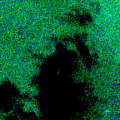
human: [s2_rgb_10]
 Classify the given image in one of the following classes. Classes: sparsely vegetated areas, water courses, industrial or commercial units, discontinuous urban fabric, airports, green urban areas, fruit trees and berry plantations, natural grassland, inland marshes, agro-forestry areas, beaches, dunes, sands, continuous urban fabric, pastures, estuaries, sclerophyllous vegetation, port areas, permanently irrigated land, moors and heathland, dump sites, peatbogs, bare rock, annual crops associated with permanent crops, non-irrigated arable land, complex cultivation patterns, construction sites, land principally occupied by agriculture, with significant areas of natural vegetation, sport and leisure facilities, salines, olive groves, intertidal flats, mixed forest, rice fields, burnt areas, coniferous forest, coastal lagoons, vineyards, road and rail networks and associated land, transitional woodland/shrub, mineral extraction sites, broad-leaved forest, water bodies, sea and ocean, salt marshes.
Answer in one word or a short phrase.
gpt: sea and ocean